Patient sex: M
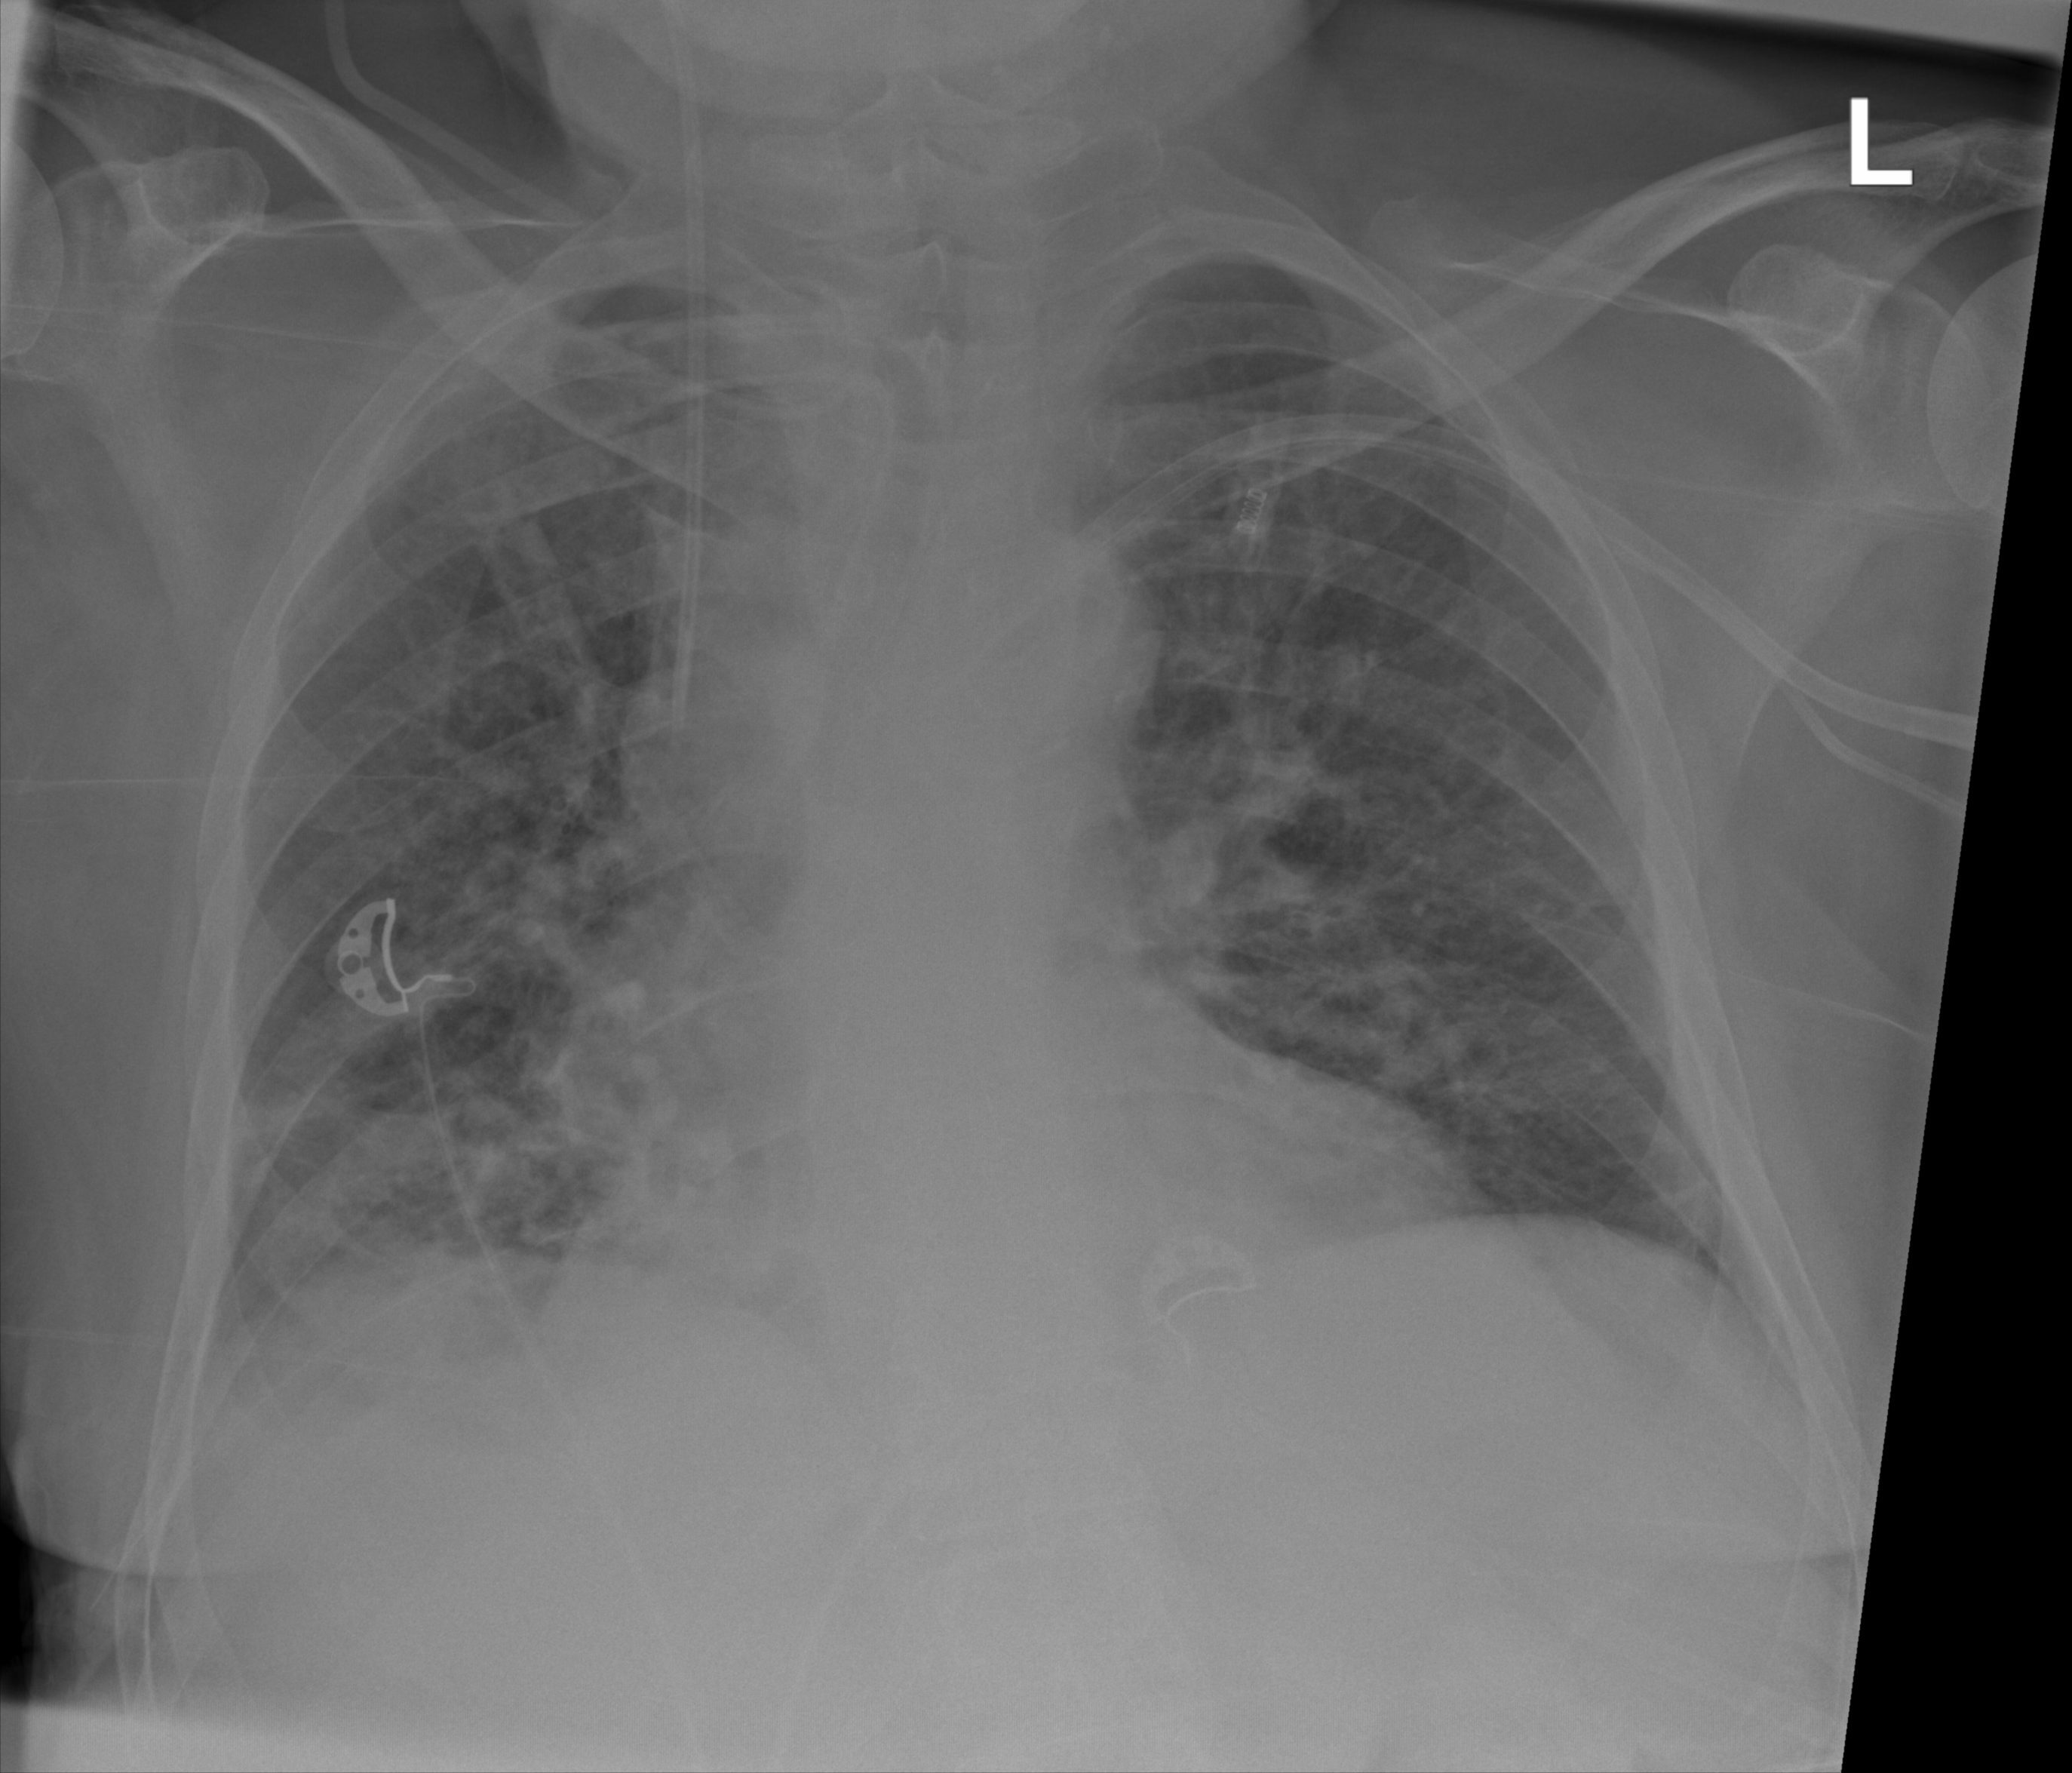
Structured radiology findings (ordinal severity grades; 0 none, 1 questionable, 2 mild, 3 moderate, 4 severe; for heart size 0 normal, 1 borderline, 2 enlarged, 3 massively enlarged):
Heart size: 0
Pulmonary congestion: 2
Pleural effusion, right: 2
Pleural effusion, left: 0
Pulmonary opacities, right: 3
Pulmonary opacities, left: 2
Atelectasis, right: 2
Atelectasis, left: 0